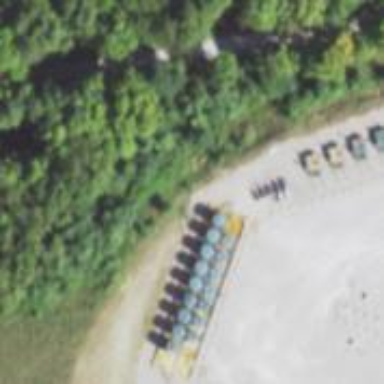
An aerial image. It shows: Storage tank that is man-made.